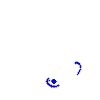
Particle: pion